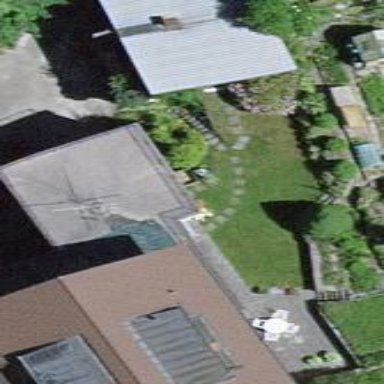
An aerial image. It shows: Garage.